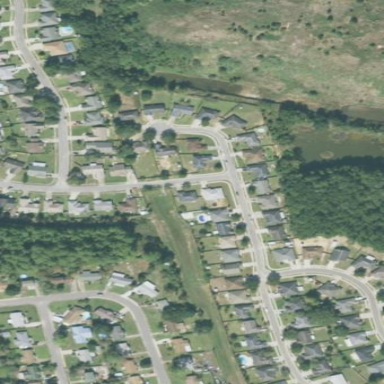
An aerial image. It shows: This residential area consists of single-family homes.